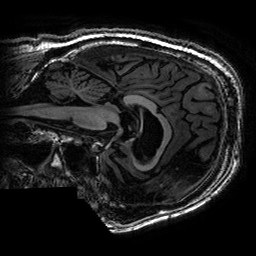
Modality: T1w
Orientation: sagittal
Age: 80
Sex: male
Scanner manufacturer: ge
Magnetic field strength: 3 T
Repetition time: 0.01002 s
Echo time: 0.002988 s